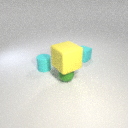
small green rubber sphere in front of small cyan rubber cylinder